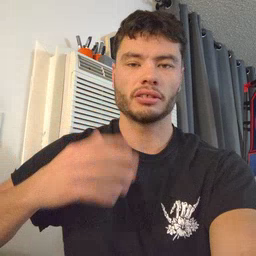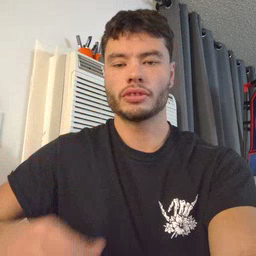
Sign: sad